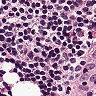
Metastatic tissue present: no